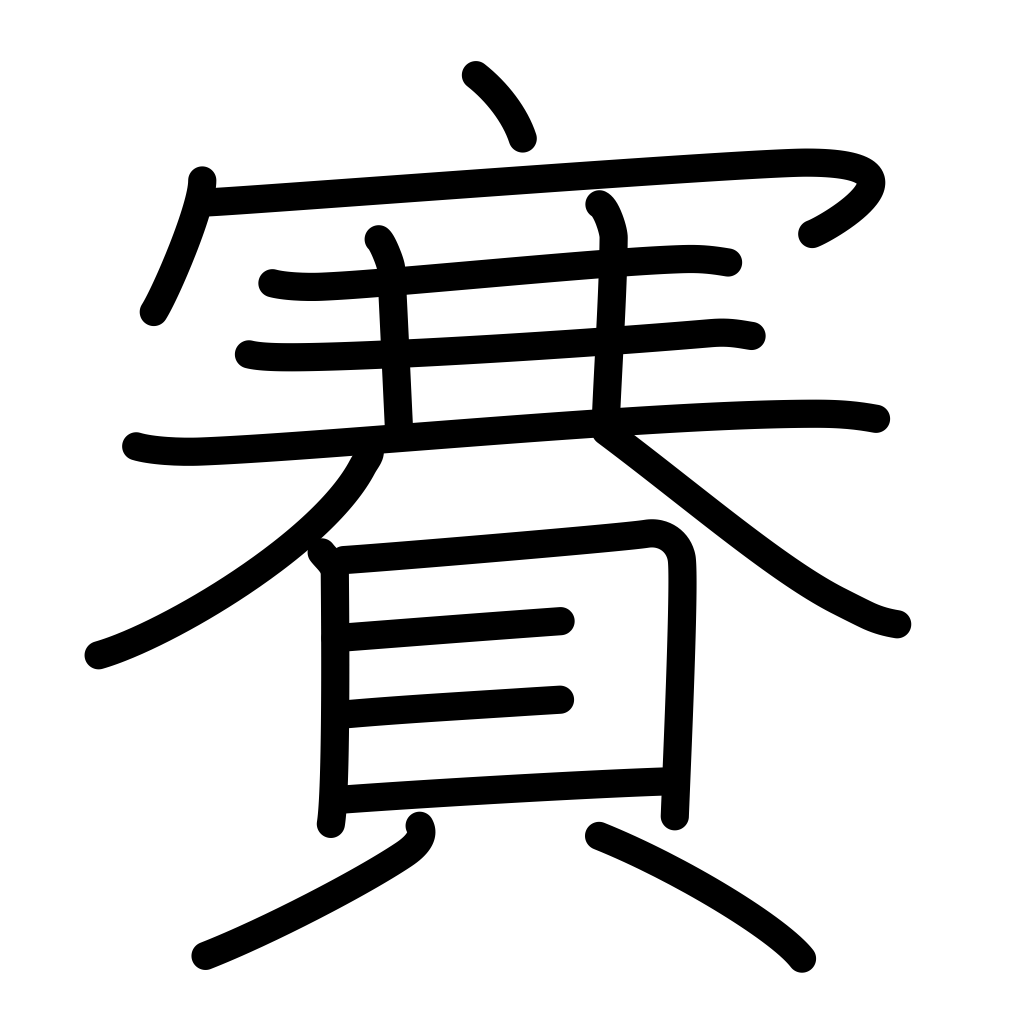
Meaning: dice, temple visit